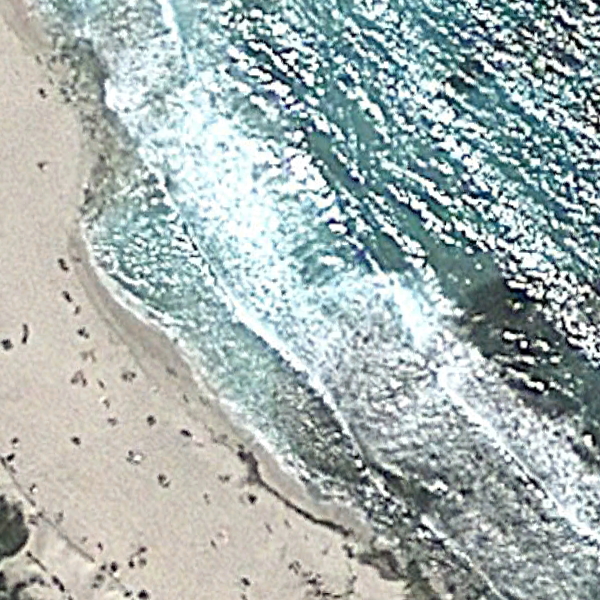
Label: Beach